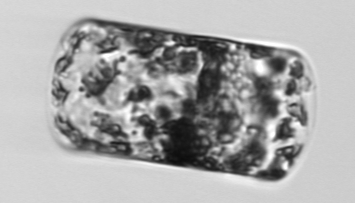
Label: Guinardia_flaccida